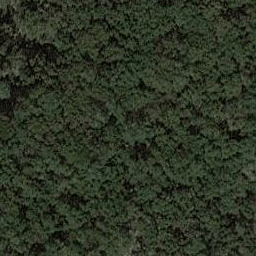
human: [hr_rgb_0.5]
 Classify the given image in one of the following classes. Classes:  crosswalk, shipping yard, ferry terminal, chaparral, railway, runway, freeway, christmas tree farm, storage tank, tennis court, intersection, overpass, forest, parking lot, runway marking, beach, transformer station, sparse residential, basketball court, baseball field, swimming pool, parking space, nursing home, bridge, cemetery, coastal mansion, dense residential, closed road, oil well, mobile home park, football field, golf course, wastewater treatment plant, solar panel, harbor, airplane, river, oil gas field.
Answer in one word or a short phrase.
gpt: forest